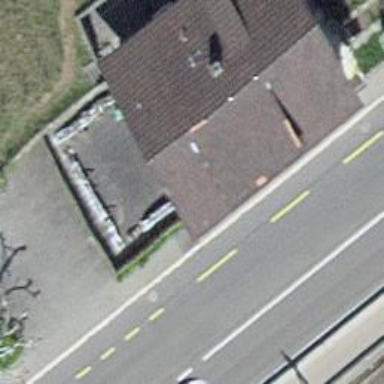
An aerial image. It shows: Garage building.